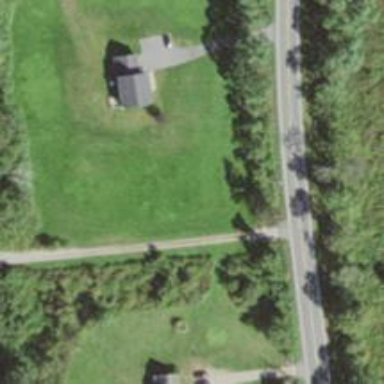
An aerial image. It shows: Residential driveway.